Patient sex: M
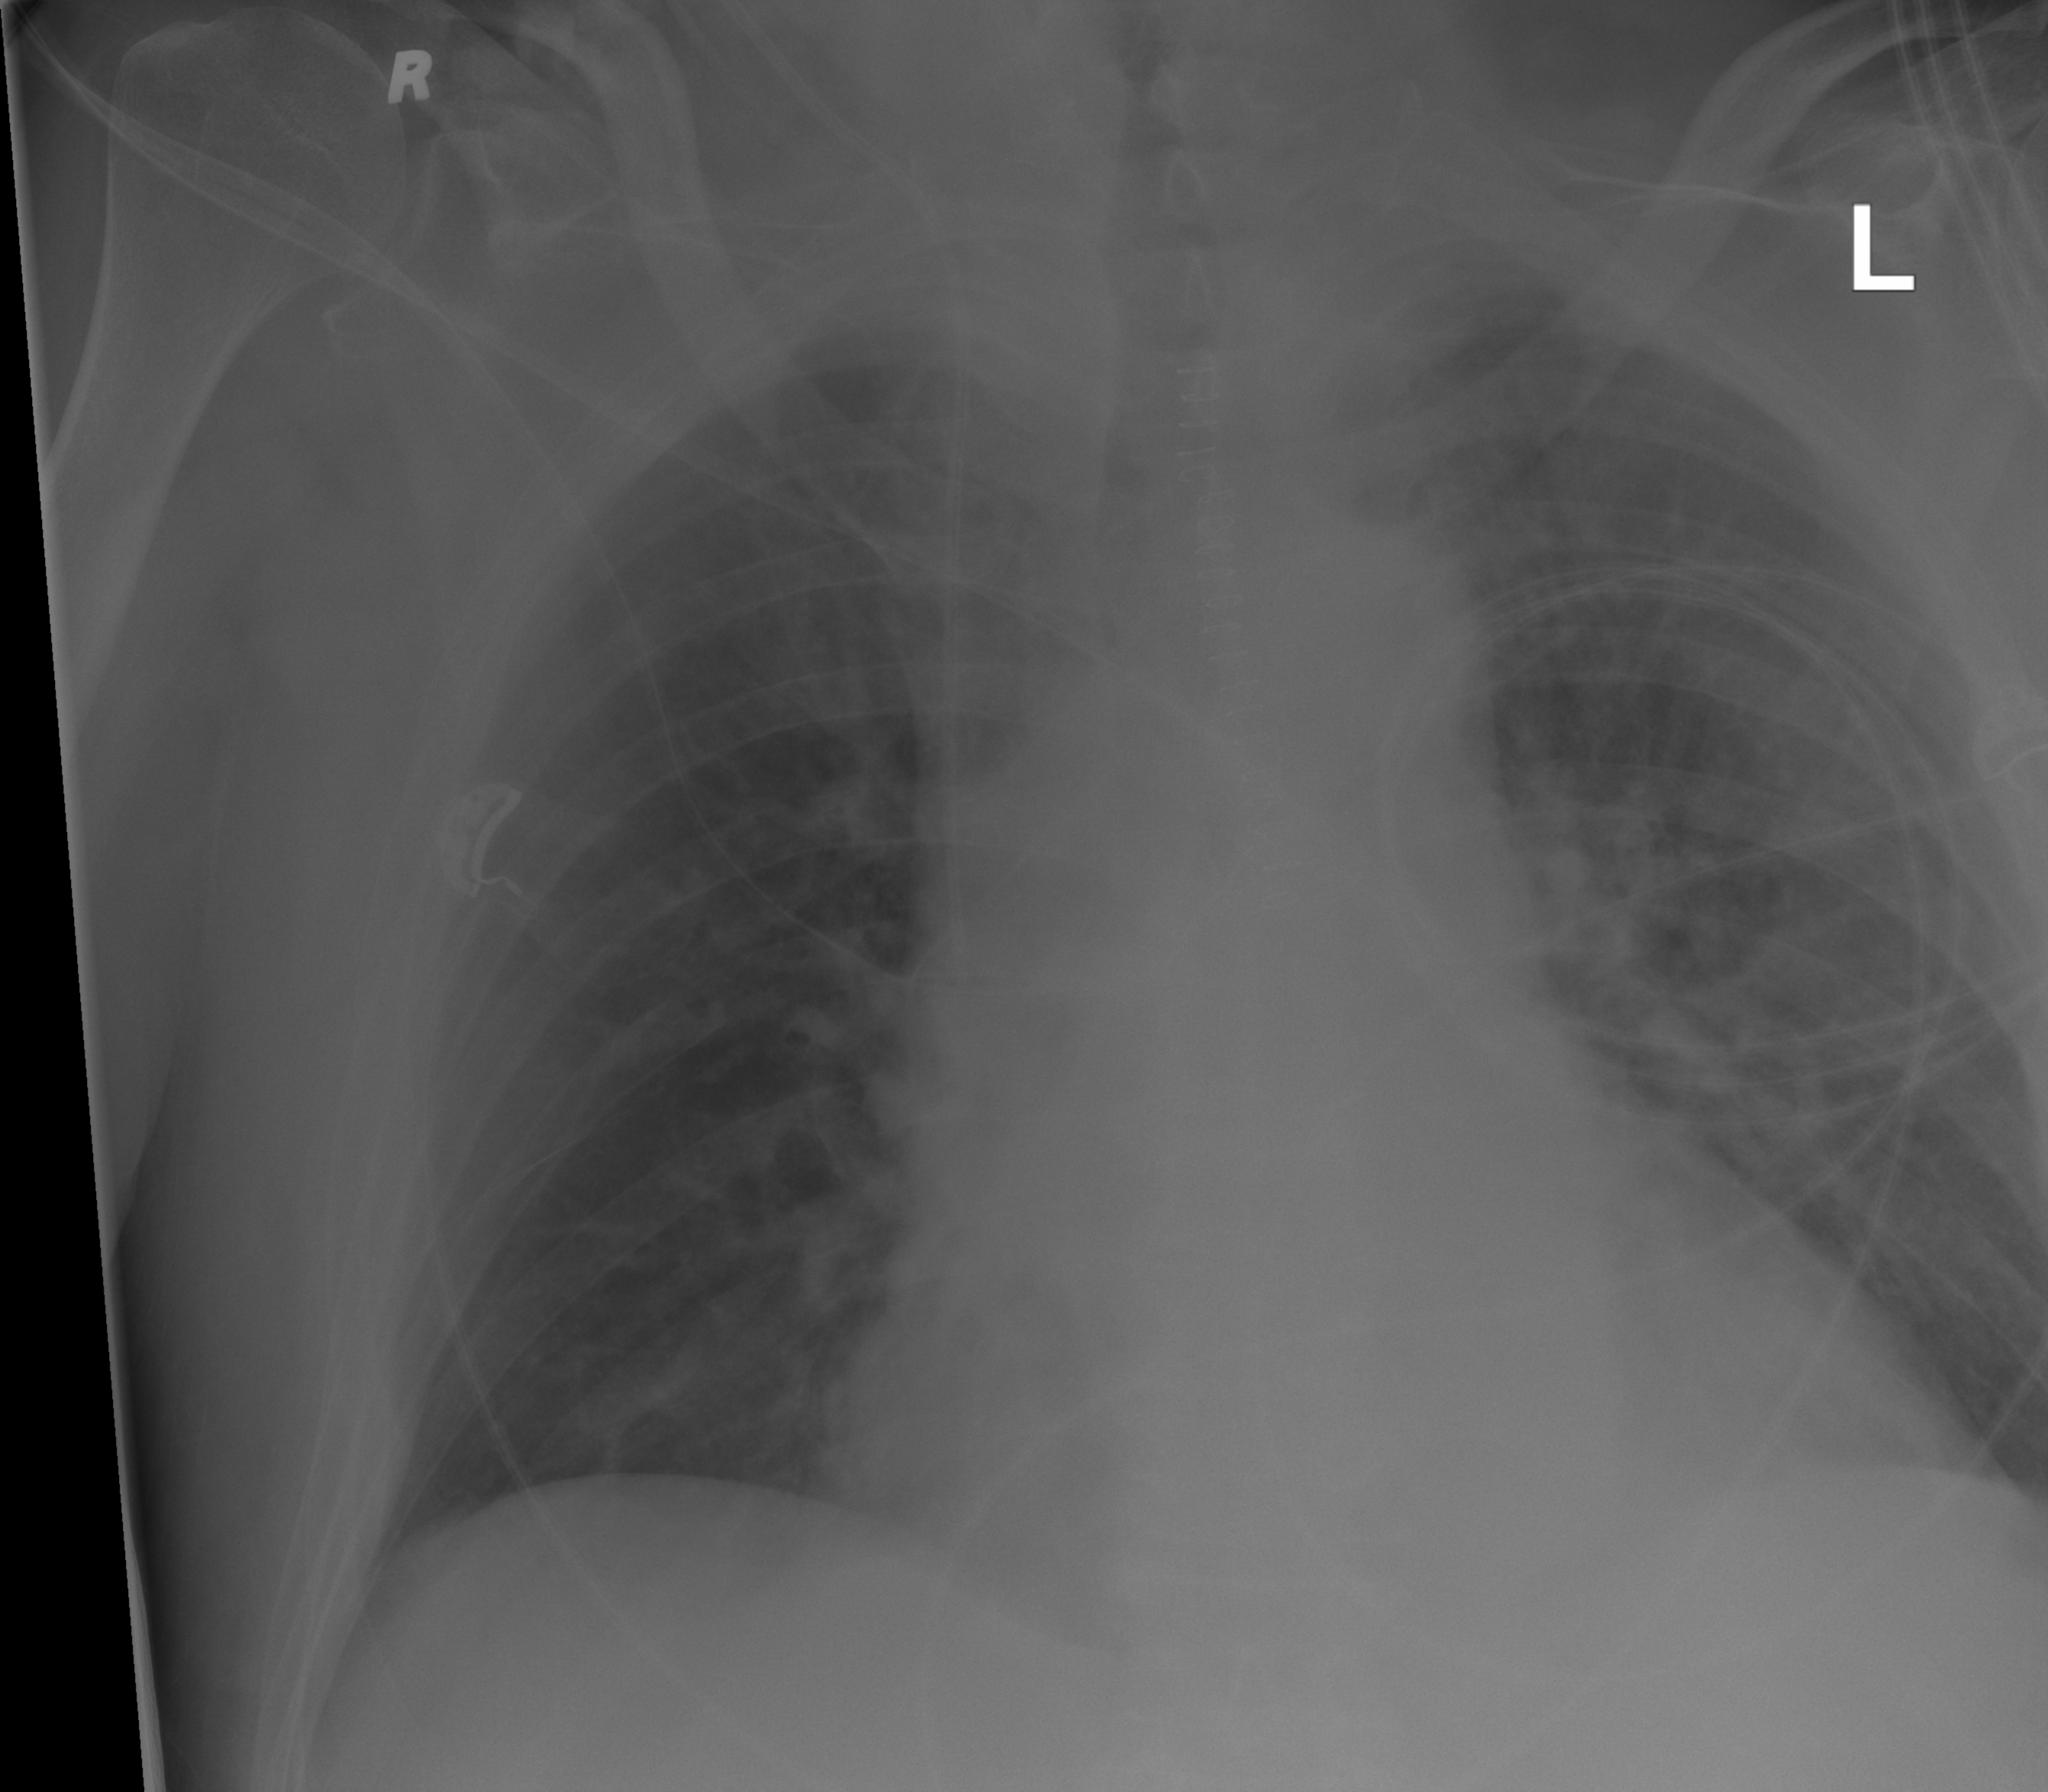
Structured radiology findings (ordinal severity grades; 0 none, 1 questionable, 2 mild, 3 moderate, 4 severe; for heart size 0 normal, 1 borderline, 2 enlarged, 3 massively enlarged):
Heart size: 2
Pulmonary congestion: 1
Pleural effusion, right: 2
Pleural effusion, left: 0
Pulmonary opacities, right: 0
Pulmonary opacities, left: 1
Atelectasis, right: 0
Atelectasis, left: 0